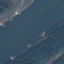
Land use / land cover: River